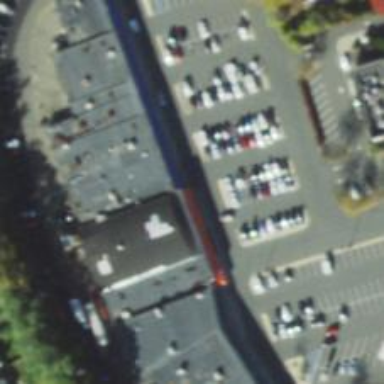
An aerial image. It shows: Supermarket.